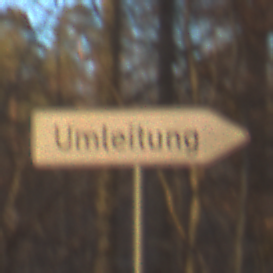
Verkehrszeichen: UmleitungswegweiserRechtsweisend
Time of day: SunriseSunset
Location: Outdoor (Nature)
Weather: Clear
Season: Autumn
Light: Natural